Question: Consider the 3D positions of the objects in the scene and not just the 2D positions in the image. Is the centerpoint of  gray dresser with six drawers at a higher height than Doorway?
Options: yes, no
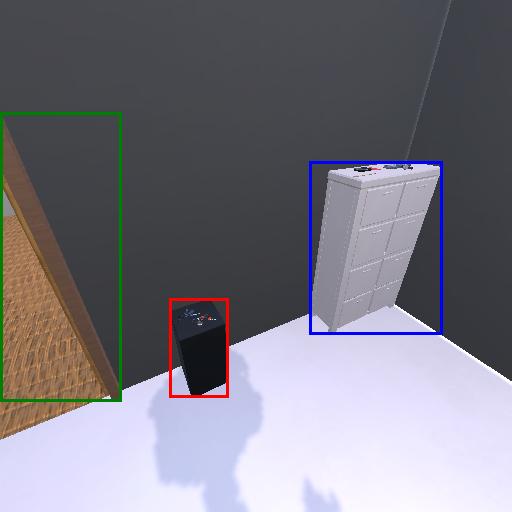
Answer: yes